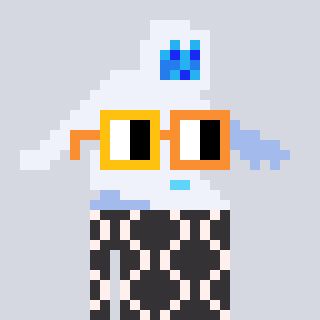
a pixel art character with square yellow and orange glasses, a yeti-shaped head and a grayscale-colored body on a cool background